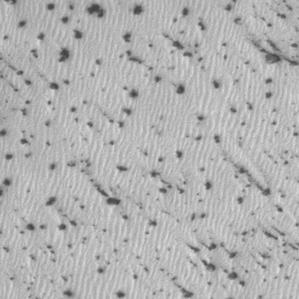
Label: frost